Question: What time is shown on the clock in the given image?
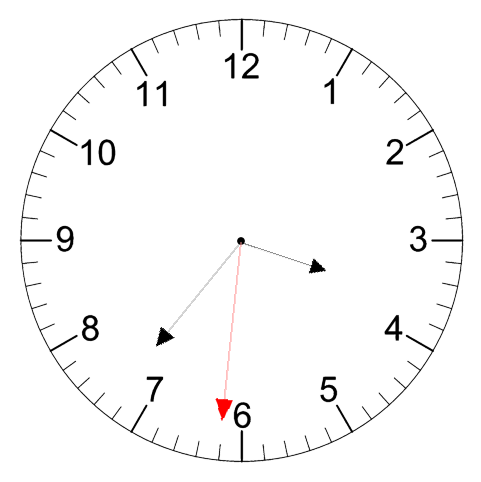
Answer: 03:36:31